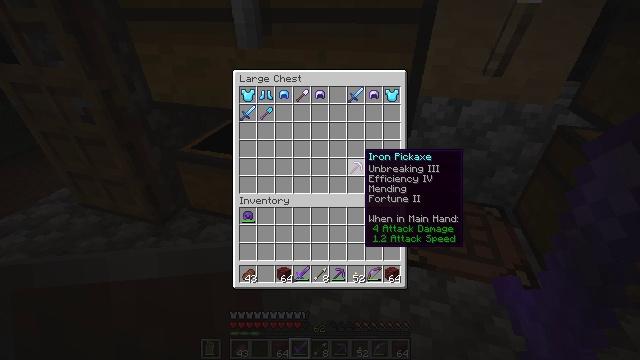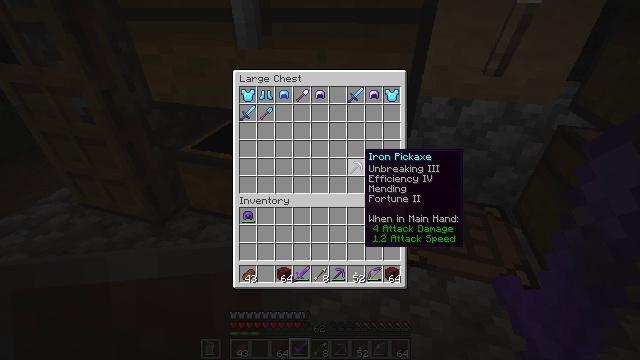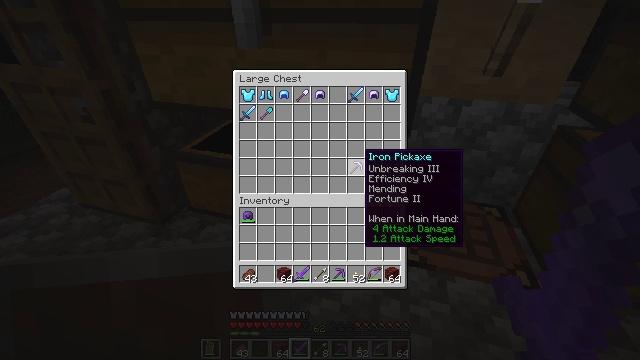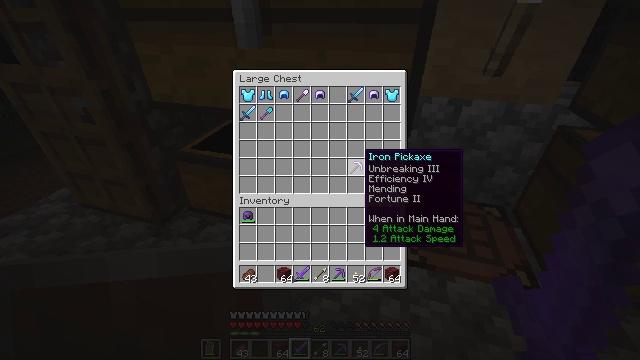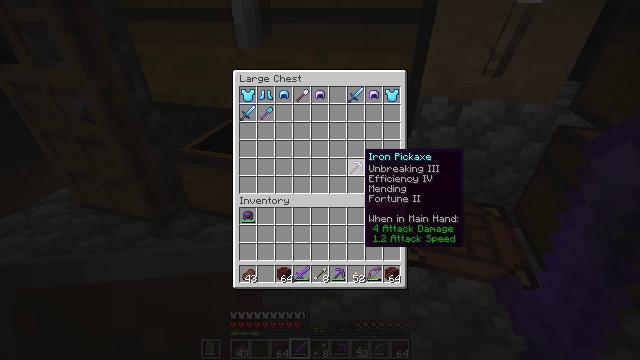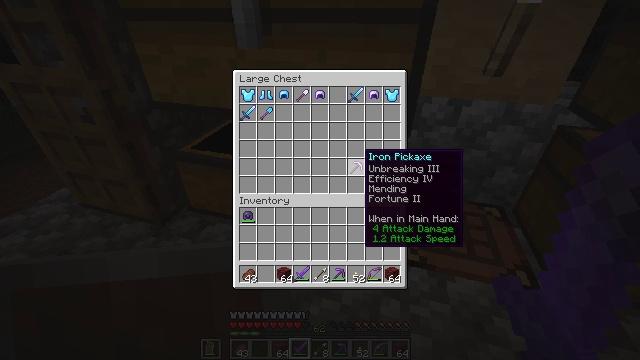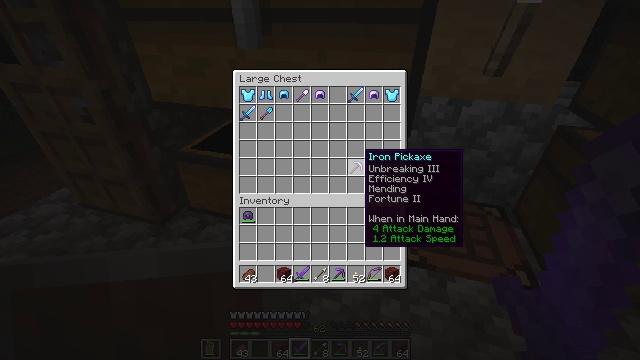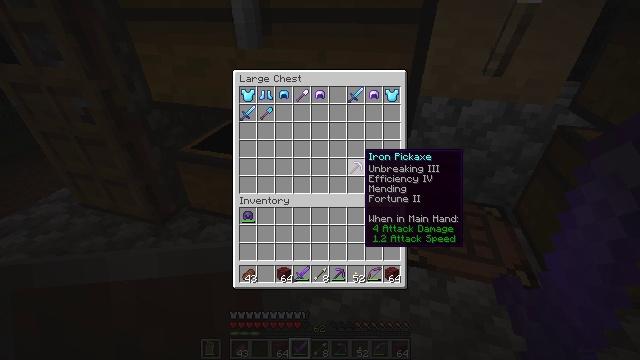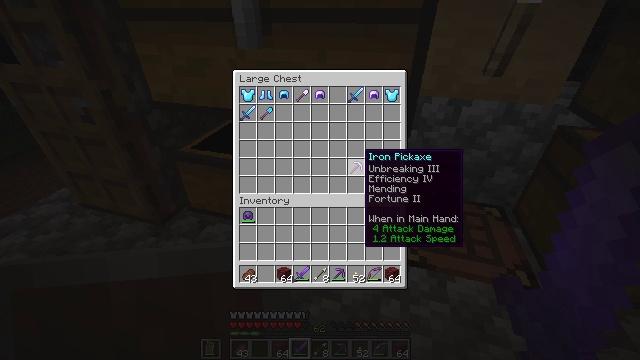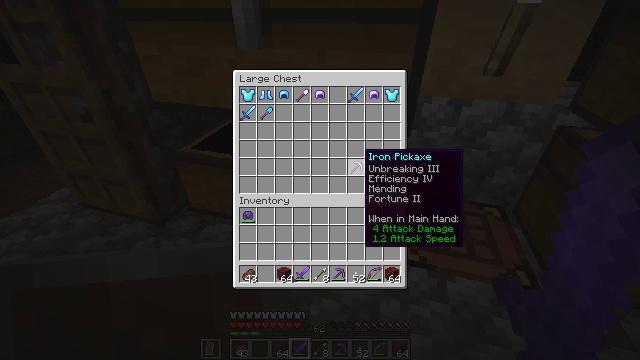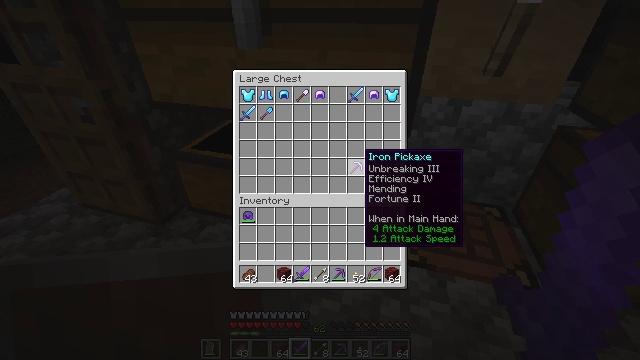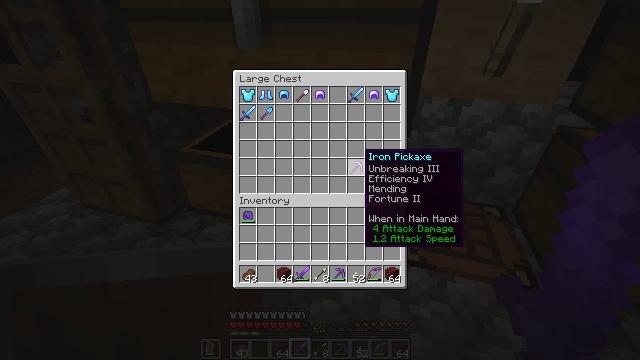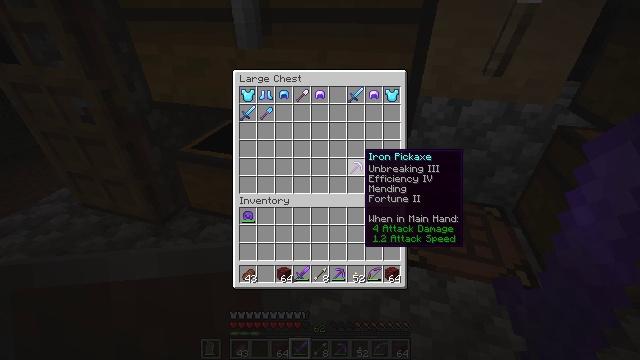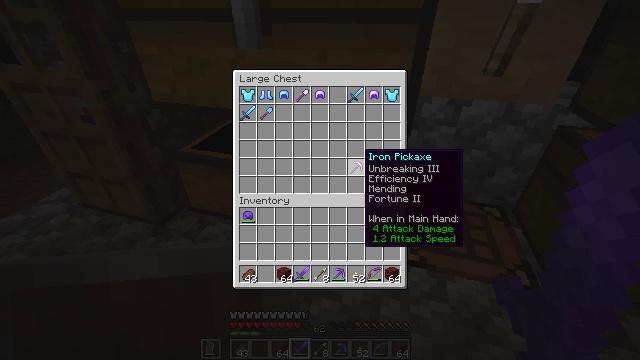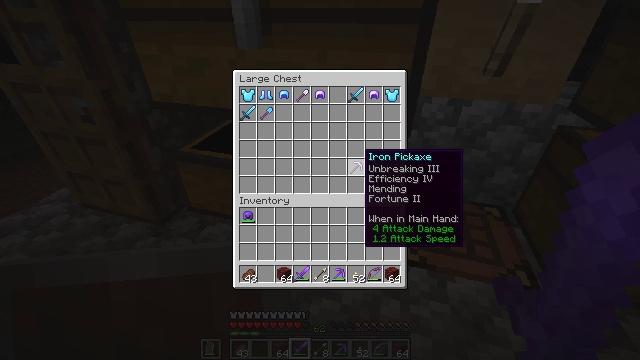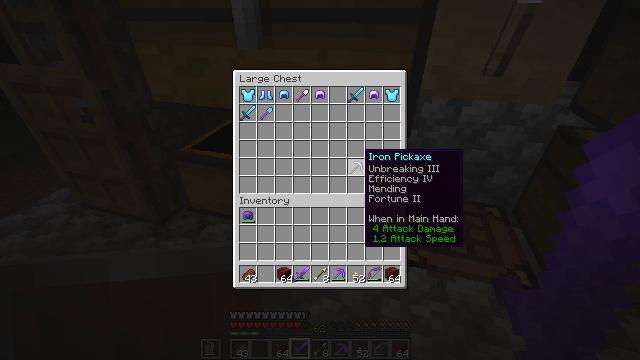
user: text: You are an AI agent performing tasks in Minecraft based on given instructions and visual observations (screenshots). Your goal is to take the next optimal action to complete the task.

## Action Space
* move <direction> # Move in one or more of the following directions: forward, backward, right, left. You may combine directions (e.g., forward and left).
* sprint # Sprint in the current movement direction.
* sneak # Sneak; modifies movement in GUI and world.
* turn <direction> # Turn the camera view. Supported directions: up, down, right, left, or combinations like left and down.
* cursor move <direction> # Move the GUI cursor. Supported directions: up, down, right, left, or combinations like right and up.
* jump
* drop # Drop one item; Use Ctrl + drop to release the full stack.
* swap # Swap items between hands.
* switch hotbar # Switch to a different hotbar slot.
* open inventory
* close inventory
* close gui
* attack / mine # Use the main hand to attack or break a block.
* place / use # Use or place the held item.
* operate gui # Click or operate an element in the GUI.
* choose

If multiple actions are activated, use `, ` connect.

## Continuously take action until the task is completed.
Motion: motion action
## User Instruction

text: Left click on the ender chest to mine.
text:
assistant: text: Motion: no_op
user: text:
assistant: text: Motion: no_op
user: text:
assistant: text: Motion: no_op
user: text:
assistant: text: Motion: no_op
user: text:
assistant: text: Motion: no_op
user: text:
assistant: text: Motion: no_op
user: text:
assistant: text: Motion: no_op
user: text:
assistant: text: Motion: no_op
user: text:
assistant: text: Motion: no_op
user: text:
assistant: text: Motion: no_op
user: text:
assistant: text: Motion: no_op
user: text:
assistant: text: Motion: no_op
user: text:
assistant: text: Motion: no_op
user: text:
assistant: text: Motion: no_op
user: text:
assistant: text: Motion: no_op
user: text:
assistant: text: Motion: no_op
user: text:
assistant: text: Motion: no_op
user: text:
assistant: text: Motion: no_op
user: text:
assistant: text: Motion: no_op
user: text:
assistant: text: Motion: no_op
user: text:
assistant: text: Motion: no_op
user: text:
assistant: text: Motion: no_op
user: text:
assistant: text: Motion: no_op
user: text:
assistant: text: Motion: no_op
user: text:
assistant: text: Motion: no_op
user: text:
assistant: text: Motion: no_op
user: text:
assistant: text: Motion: no_op
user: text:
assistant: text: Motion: no_op
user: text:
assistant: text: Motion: no_op
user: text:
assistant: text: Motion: no_op